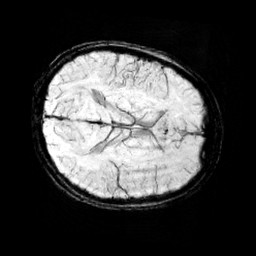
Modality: minIP
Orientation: axial
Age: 13
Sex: male
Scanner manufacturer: siemens
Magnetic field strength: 3 T
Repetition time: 0.027 s
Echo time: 0.02 s